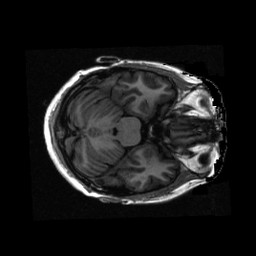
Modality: T1w
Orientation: axial